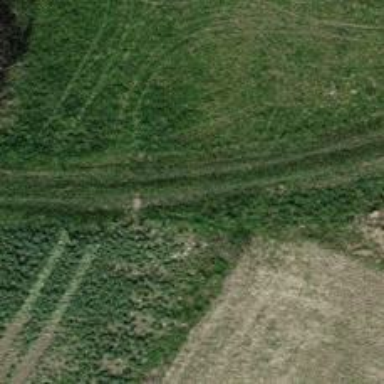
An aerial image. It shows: Grass track with grade4 surface.